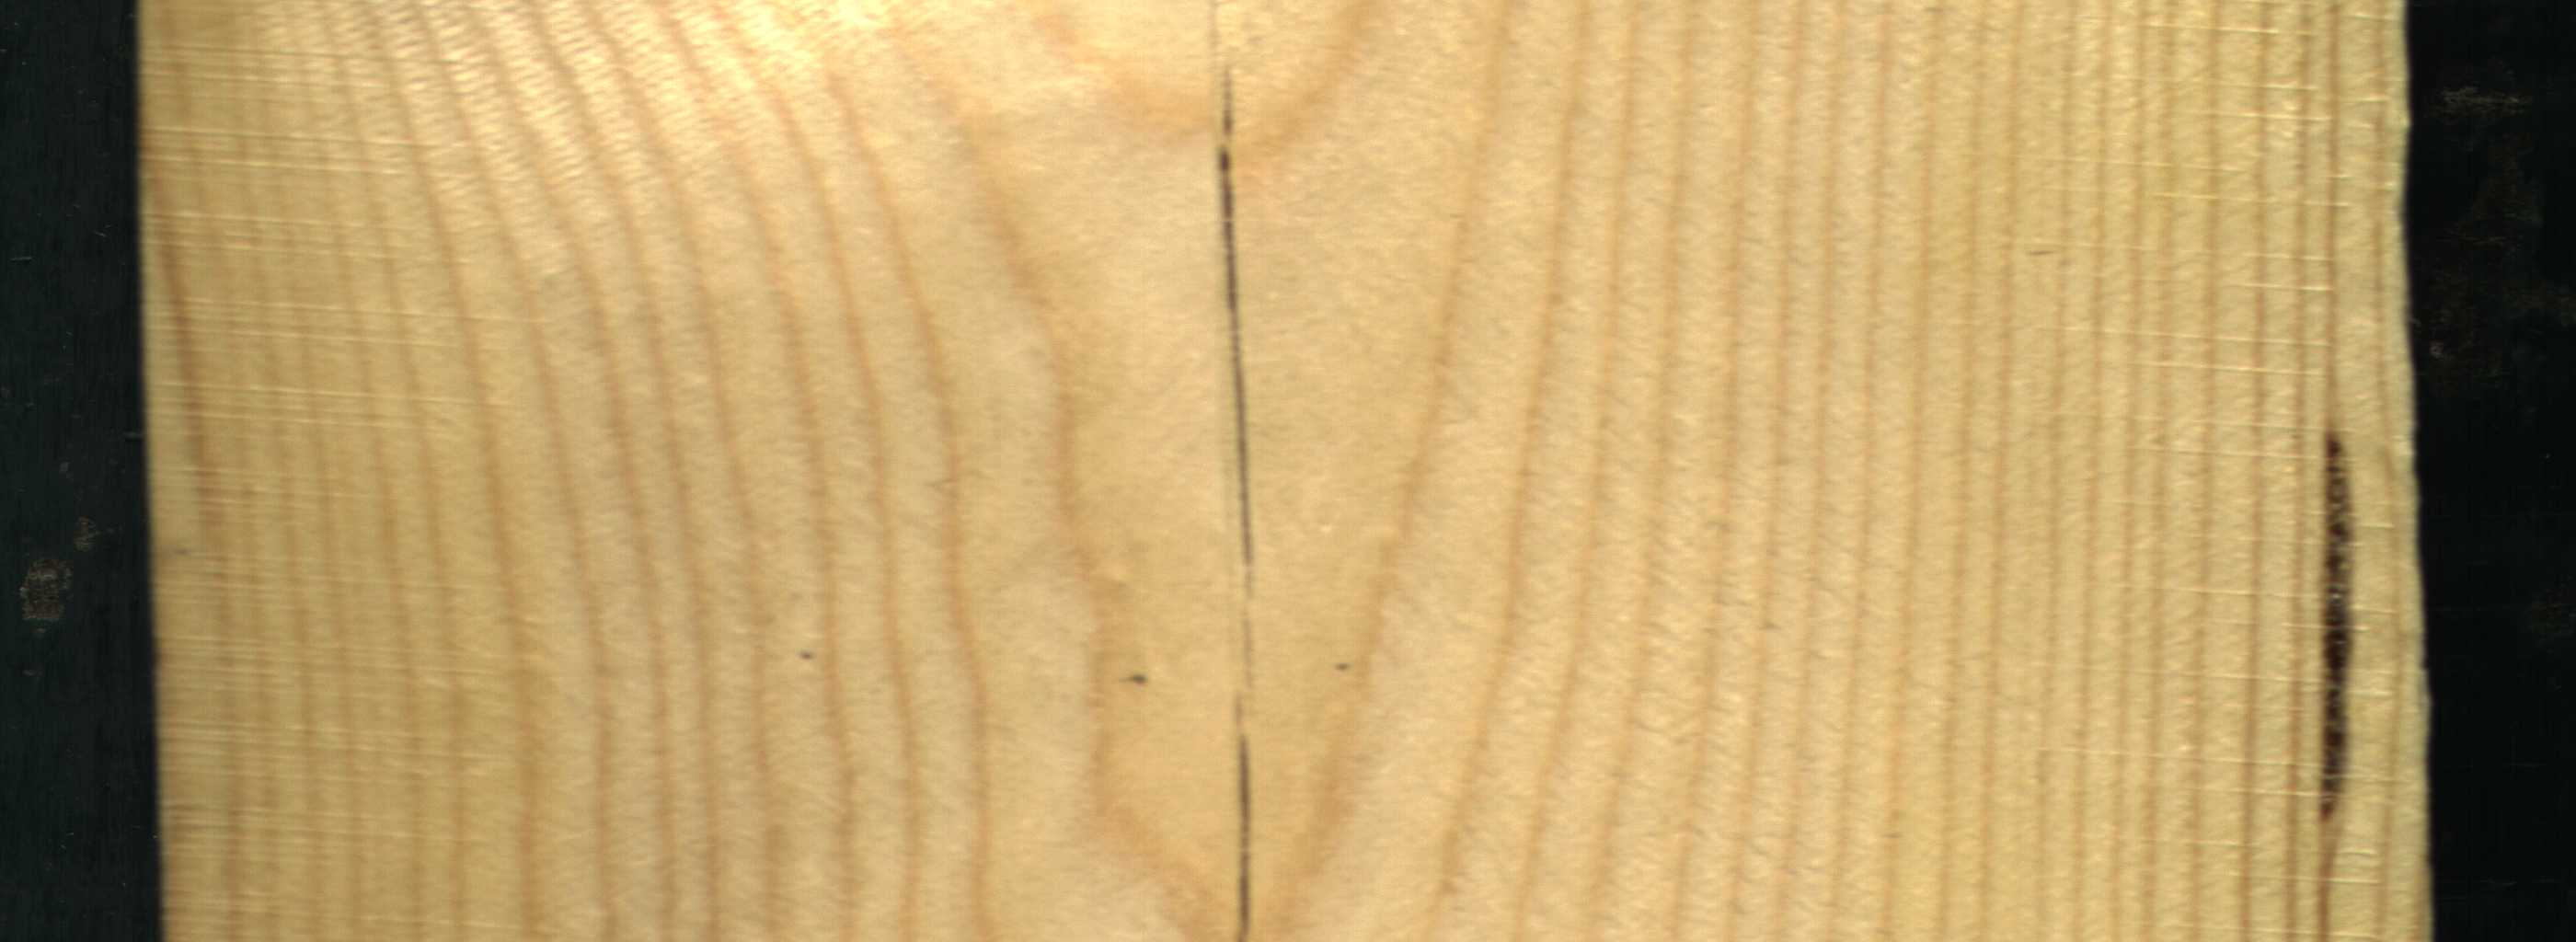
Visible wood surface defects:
resin
Crack
Crack